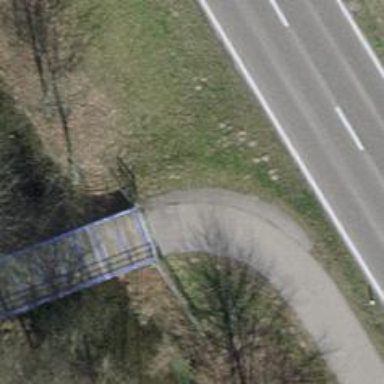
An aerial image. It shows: Path on concrete bridge with concrete plates surface.